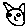
Label: cat